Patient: sex M, age 57
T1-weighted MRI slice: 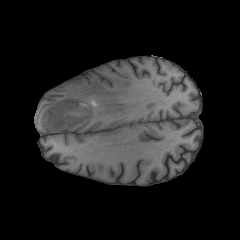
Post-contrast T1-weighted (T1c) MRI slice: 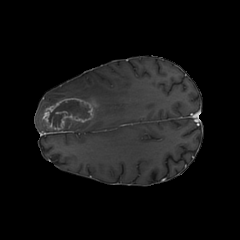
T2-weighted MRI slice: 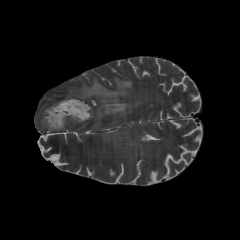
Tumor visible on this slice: yes
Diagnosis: Glioblastoma, IDH-wildtype
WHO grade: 4